Question: I need to have the white blocks respond to click and hover events but as we all know the DOM is all rectangular blocks. So I'm really not sure how to approach this. The diagonal lines make it hard because I can't just put negative margins on the img elements and overlap them because then the clickable areas will overlap.
I'm open to solving with JS/Jquery IF necessary.
EDIT: I can't rely solely on CSS3 unfortunately.
Thanks in advance!

This is just an extract of that I actually did so it's a bit messy code-wise but here you go.
As noted below, I decided to go the CSS3 route since it degrades gracefully anyways.
<URL>
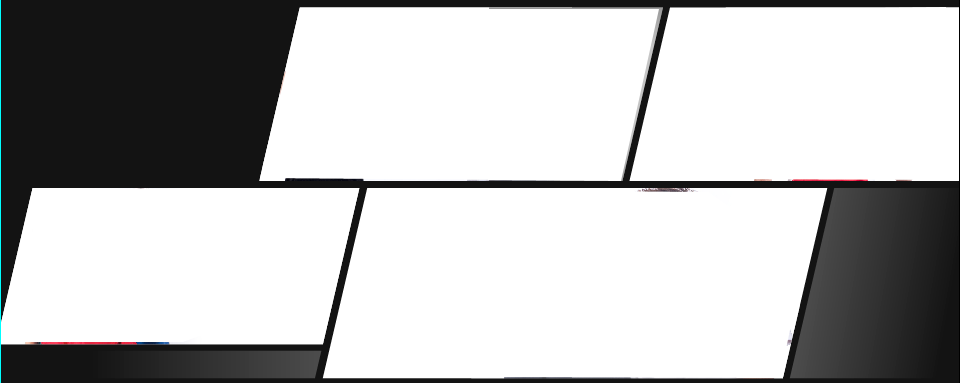
Answer: You could use the skewX attribute of the css3 transform property:
<URL>
and then just apply a mousemove event on the transformed div